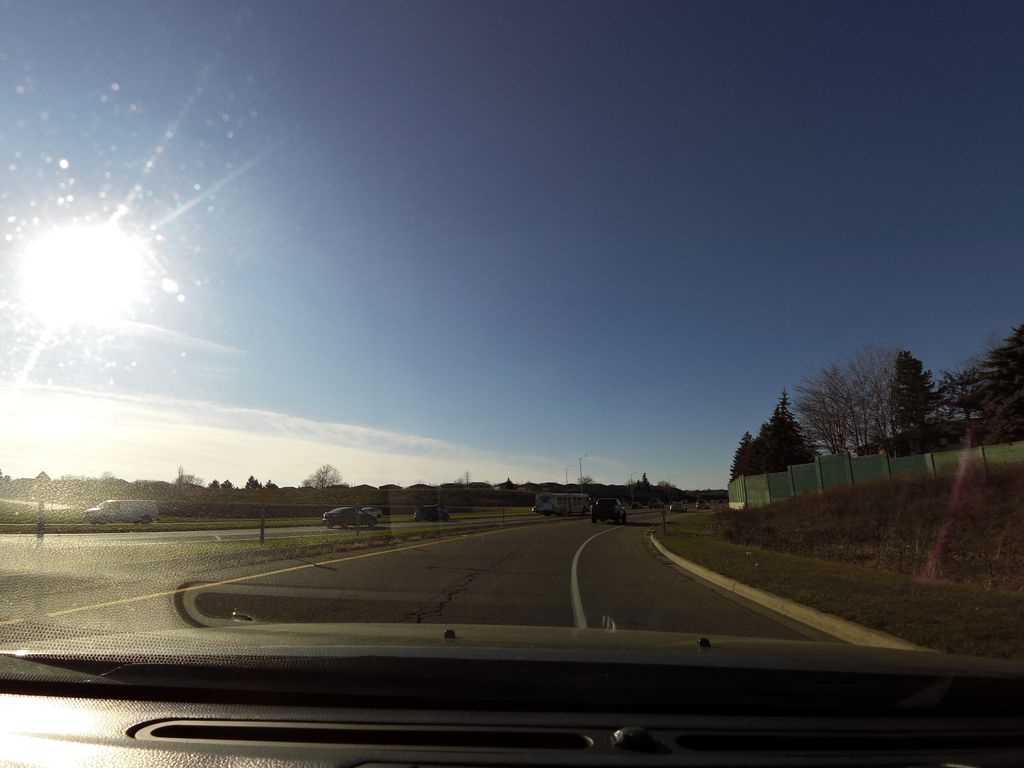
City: hamilton